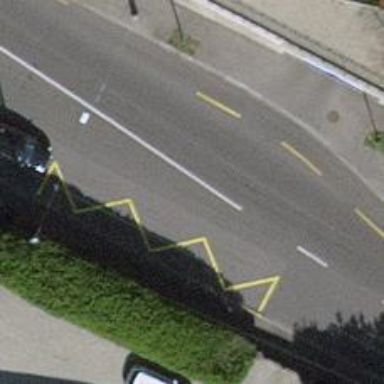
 featuring lane designated for cyclists on the left side. The presence of trolley wires indicates that this road may be used for trolleybus transportation."